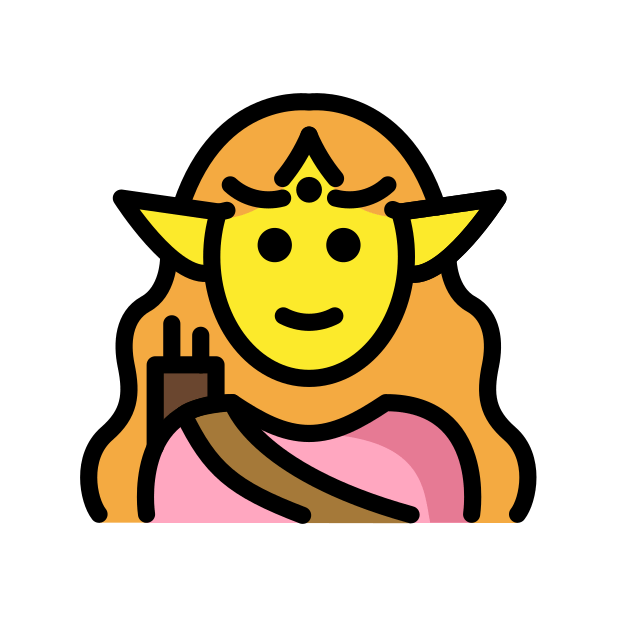
woman elf